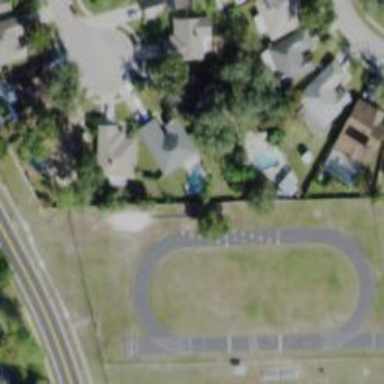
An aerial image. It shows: Asphalt track within leisure land area.